Platform: macOS
Application: Arc Browser
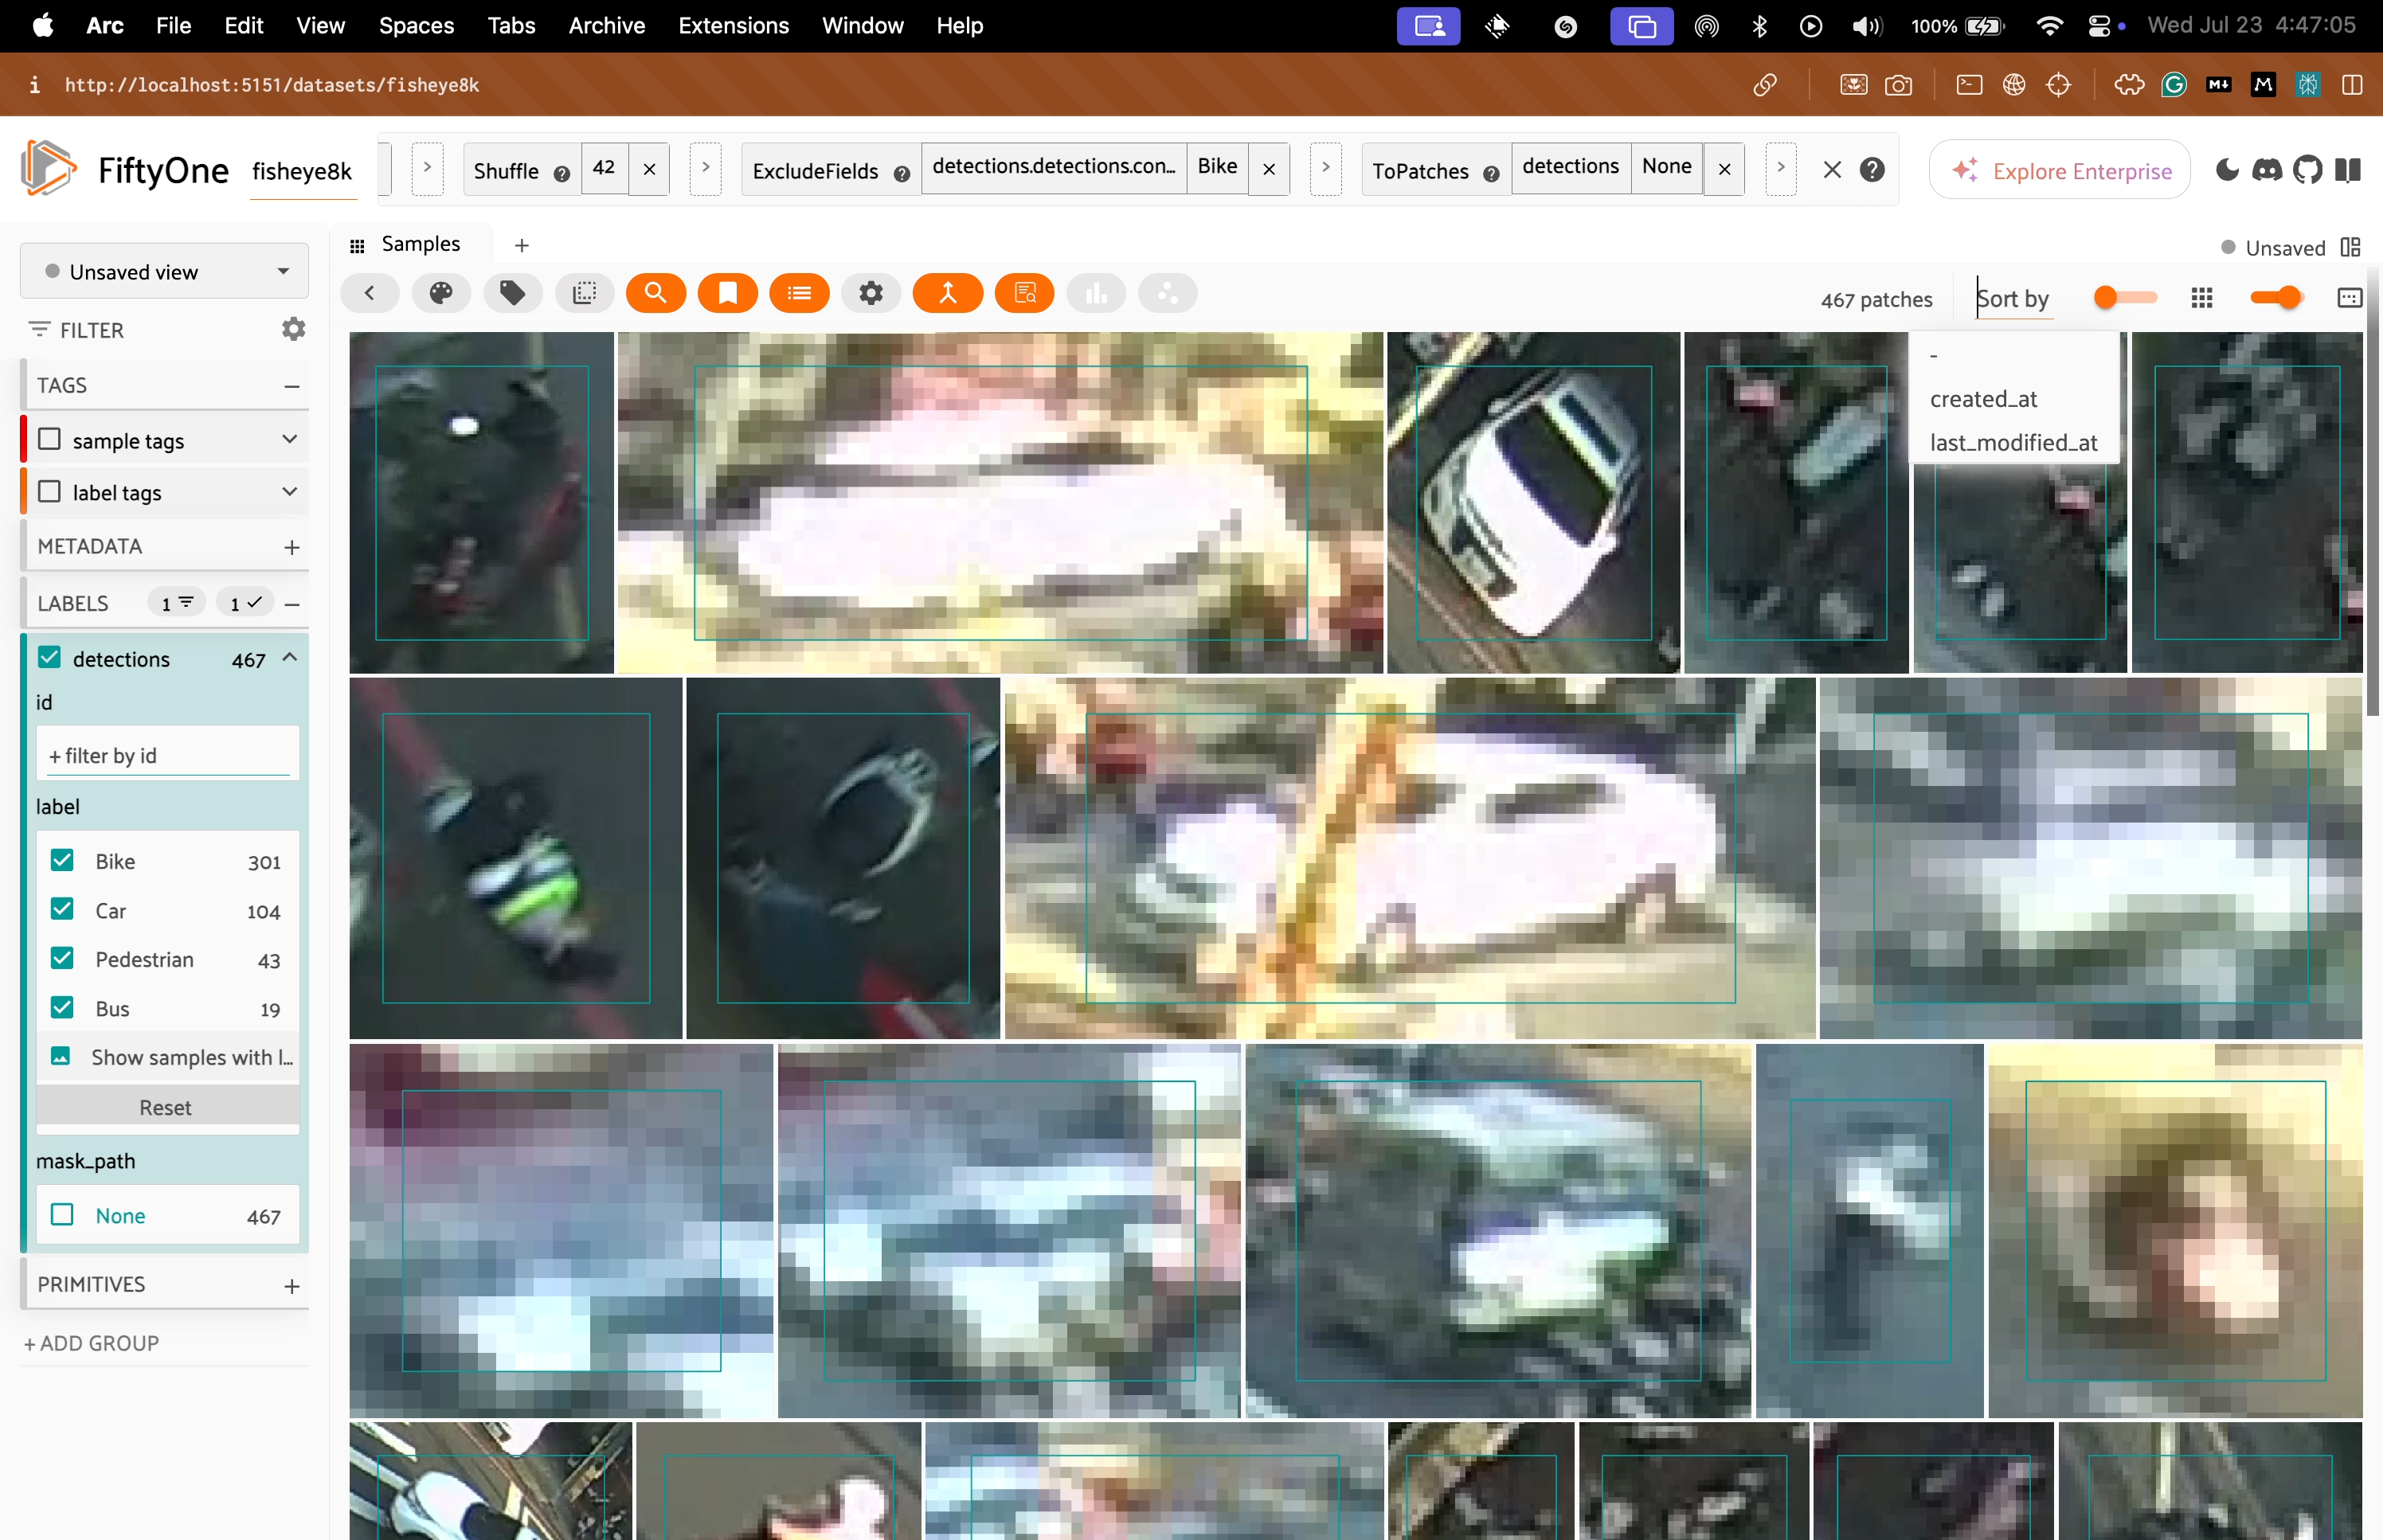
task_description: Clear the Shuffle view stage
action_type: click
element_info: Icon

task_description: Clear the ExcludeFields view stage
action_type: click
element_info: Icon

task_description: Learn more about the Shuffle view stage
action_type: click
element_info: Icon

task_description: Learn more about the ExcludeFields view stage
action_type: click
element_info: Icon

task_description: Clear the ToPatches view stage
action_type: click
element_info: Icon

task_description: Learn more about the ToPatches view stage
action_type: click
element_info: Icon

task_description: Clear all the view stages
action_type: click
element_info: Icon

task_description: Add a view stage before Shuffle
action_type: click
element_info: Icon

task_description: Add a view stage after Shuffle
action_type: click
element_info: Icon

task_description: Add a view stage after ExcludeFields
action_type: click
element_info: Icon

task_description: Change how the samples are sorted in the samples panel
action_type: select
element_info: Menu Item

task_description: Sort the samples in the samples panel by created_at
action_type: select
element_info: Menu Item

task_description: Sort the samples in the samples panel by last modified
action_type: click
element_info: Icon

task_description: Clear the samples containing Bike detections from the samples panel
action_type: click
element_info: Checkbox

task_description: Clear the samples containing Car from the samples panel
action_type: click
element_info: Checkbox

task_description: Clear the samples containing Pedestrian from the samples panel
action_type: click
element_info: Checkbox

task_description: Clear the samples containing Bus from the samples panel
action_type: click
element_info: Checkbox

task_description: Clear label filters
action_type: click
element_info: Icon

task_description: Clear the shown labels
action_type: click
element_info: Icon